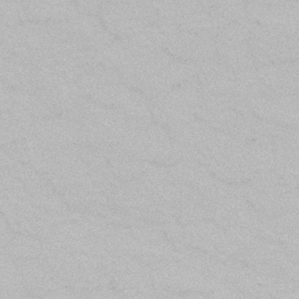
Label: frost